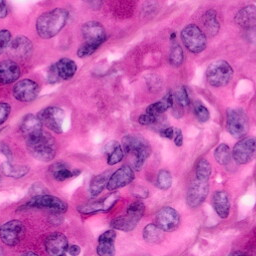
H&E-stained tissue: Pancreatic